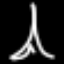
Label: The Eiffel Tower